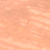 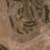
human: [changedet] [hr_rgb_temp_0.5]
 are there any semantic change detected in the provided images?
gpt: An urban area appears in the desert.